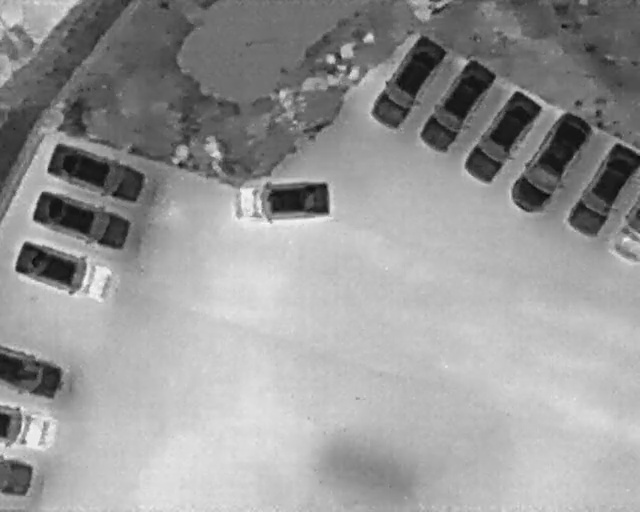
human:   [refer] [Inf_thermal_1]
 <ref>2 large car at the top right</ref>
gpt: <box>[[67, 10, 74, 30, 124], [75, 16, 81, 36, 124]]</box>

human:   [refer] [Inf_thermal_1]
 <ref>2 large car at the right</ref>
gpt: <box>[[82, 20, 89, 42, 124], [86, 29, 101, 44, 2]]</box>